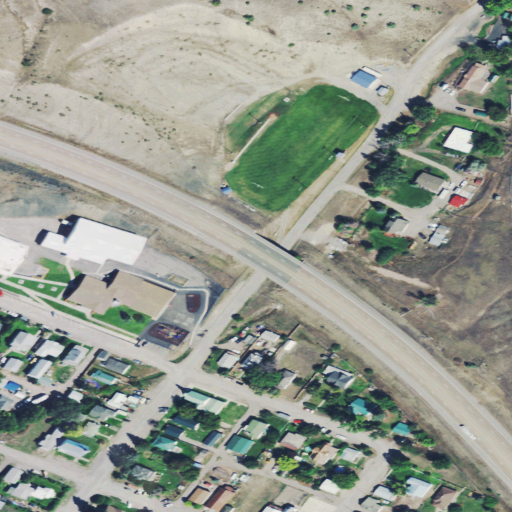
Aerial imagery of valley in Montana named Edwards Gulch containing low intensity development, medium intensity development, open development, grassland, high intensity development, and shrub